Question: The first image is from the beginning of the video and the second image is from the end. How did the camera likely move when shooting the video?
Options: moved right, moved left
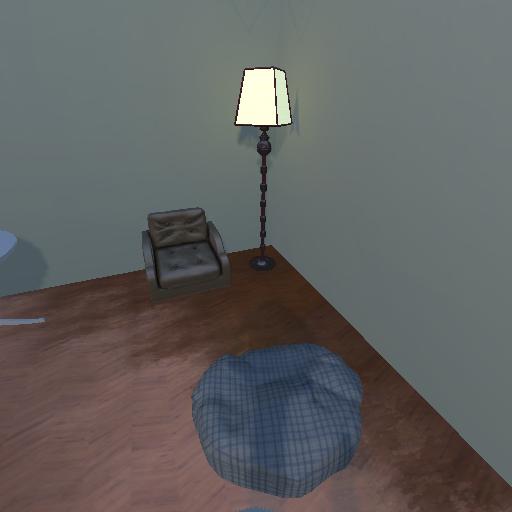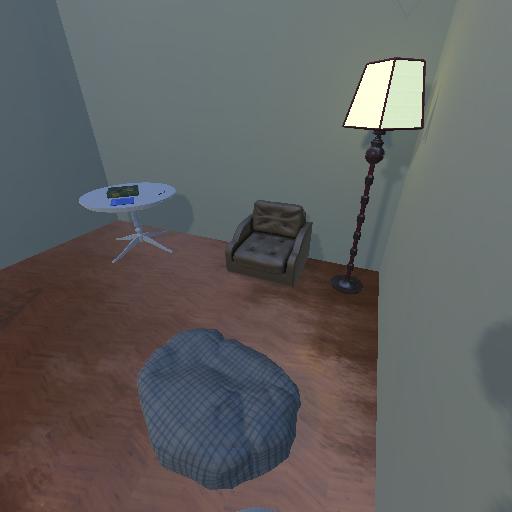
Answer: moved right